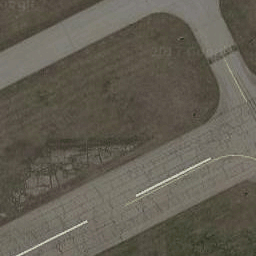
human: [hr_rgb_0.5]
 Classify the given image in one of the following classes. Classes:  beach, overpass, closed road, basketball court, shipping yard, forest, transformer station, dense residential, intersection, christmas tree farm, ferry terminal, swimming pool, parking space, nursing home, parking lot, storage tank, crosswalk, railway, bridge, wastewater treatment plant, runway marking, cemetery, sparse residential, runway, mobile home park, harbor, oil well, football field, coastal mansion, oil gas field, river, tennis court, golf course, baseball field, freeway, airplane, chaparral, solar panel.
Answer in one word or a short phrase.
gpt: runway